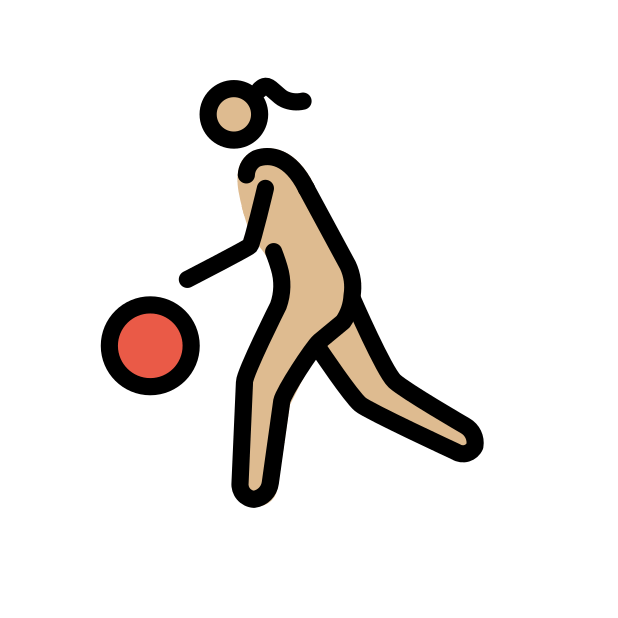
woman bouncing ball: medium-light skin tone